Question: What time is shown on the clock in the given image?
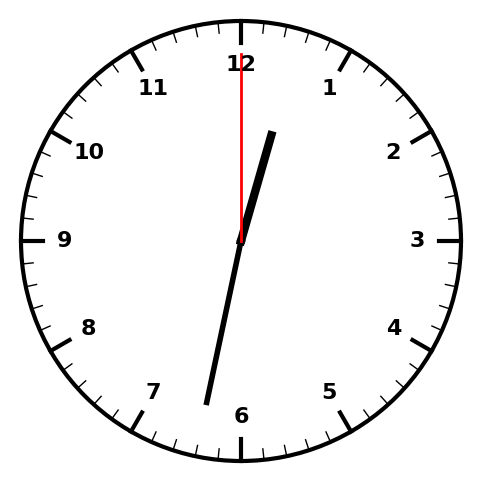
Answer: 12:32:00